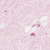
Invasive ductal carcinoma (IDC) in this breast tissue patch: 0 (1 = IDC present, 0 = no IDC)